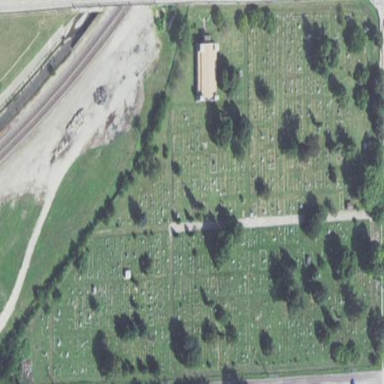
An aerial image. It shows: Grave yard.